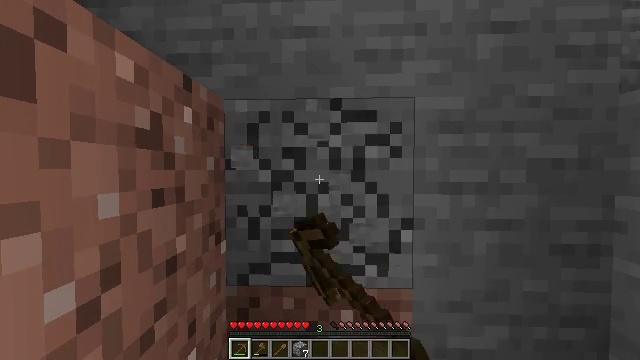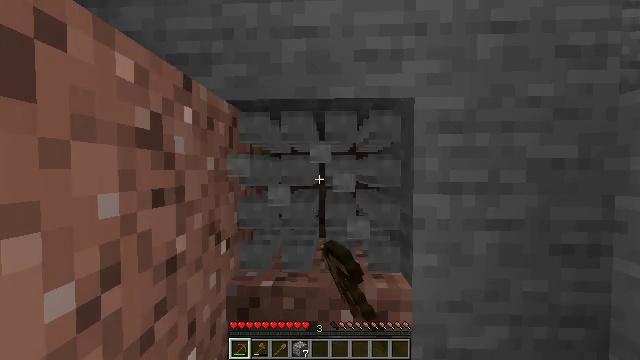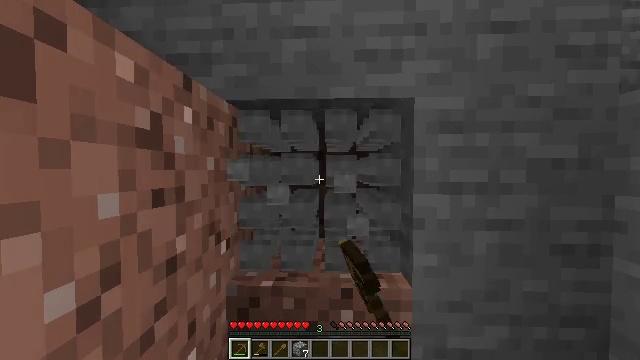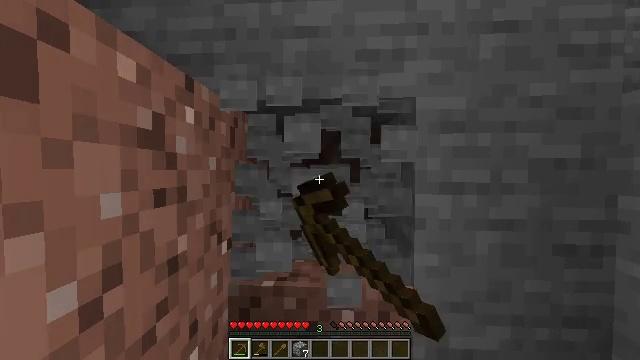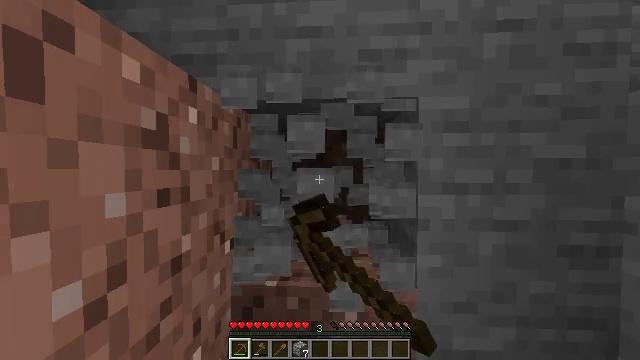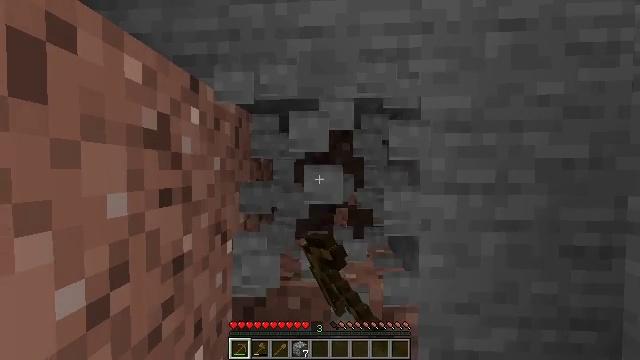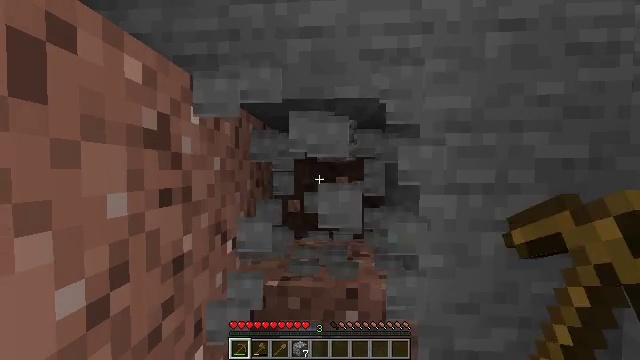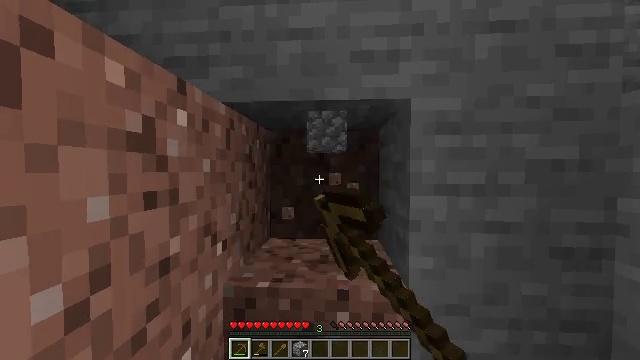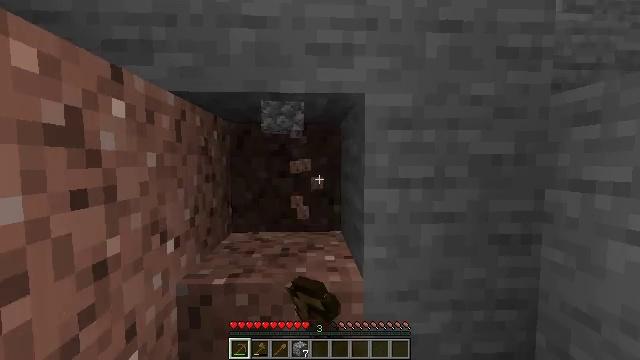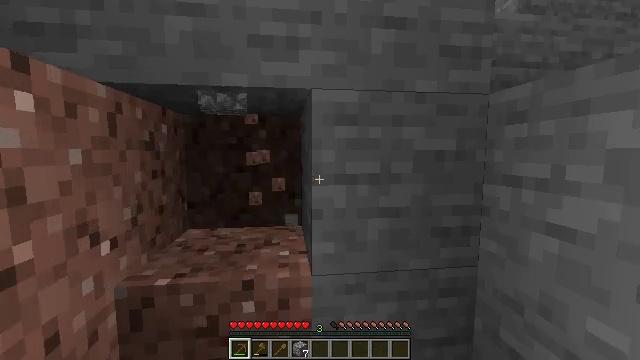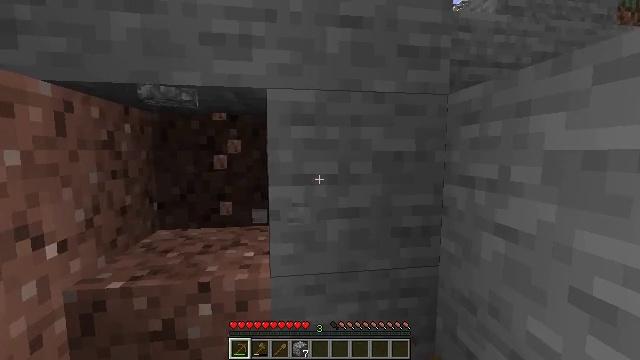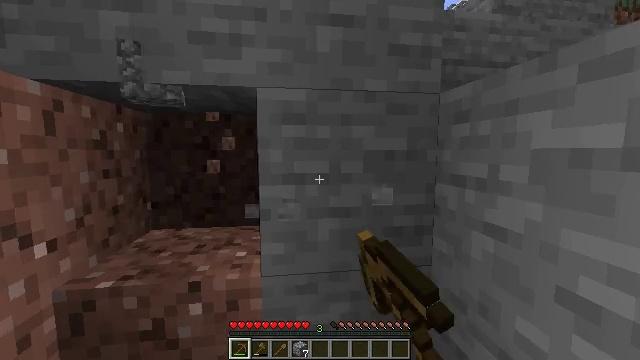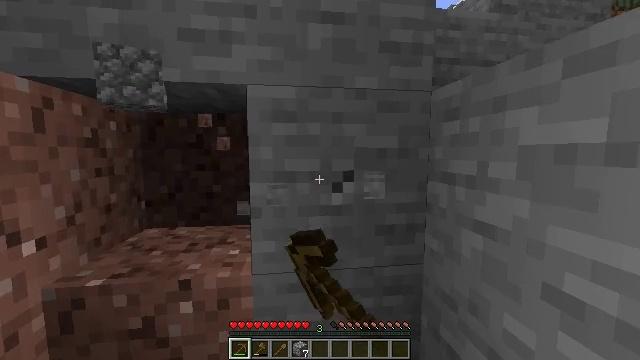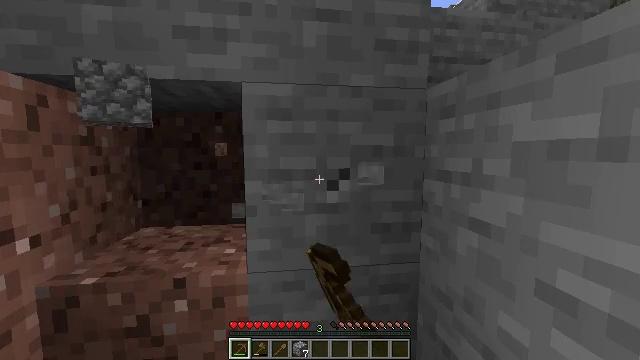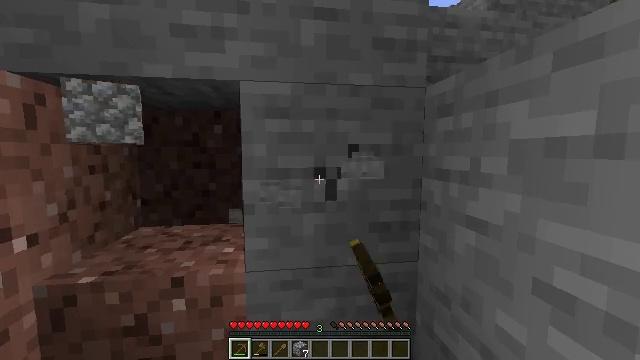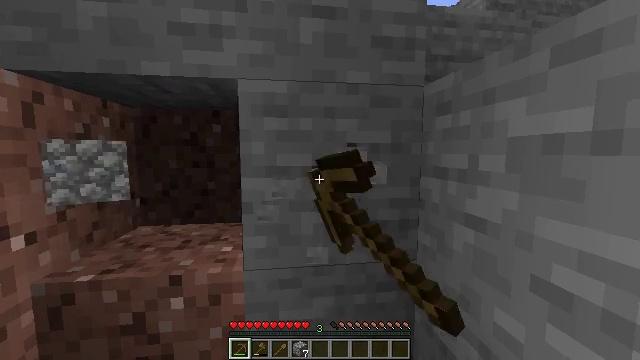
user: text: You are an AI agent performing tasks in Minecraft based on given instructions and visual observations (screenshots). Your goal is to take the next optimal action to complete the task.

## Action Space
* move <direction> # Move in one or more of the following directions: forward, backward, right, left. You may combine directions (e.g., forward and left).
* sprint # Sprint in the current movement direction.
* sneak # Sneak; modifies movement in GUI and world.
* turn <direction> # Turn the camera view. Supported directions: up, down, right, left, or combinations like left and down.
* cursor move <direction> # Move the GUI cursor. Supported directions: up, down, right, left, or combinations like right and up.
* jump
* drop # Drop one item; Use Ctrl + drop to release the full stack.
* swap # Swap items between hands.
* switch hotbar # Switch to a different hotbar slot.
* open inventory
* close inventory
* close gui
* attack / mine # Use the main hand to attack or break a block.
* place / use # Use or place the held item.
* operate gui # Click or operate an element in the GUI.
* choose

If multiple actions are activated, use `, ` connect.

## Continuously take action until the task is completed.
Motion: motion action
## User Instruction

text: Break the stone block.
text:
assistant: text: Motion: attack / mine
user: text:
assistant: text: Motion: attack / mine
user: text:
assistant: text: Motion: attack / mine
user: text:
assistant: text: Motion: attack / mine
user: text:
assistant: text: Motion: attack / mine
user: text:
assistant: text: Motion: attack / mine
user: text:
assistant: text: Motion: move right, attack / mine
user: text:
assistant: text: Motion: move right, turn right and down, attack / mine
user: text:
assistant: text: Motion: move right, turn right and down, attack / mine
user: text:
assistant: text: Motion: turn right, attack / mine
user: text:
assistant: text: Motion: attack / mine
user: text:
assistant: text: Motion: attack / mine
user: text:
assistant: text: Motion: attack / mine
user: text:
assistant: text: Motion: attack / mine
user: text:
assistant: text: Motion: attack / mine
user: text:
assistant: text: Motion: attack / mine, switch to hotbar 1
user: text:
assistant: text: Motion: attack / mine, switch to hotbar 1
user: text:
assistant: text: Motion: attack / mine, switch to hotbar 1
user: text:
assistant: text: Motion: attack / mine, switch to hotbar 1
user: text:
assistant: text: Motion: attack / mine, switch to hotbar 1
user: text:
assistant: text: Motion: attack / mine, switch to hotbar 2
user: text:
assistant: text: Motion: attack / mine, switch to hotbar 2
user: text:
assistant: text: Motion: attack / mine, switch to hotbar 2
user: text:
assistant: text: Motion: attack / mine, switch to hotbar 2
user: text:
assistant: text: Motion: attack / mine
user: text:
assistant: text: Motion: attack / mine
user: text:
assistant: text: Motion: attack / mine, switch to hotbar 1
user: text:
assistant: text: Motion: attack / mine, switch to hotbar 1
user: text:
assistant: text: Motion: attack / mine, switch to hotbar 1
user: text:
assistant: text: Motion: attack / mine, switch to hotbar 1